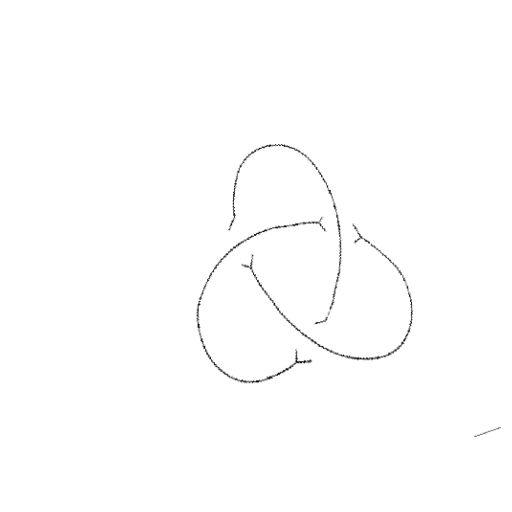
Crossing number: 3